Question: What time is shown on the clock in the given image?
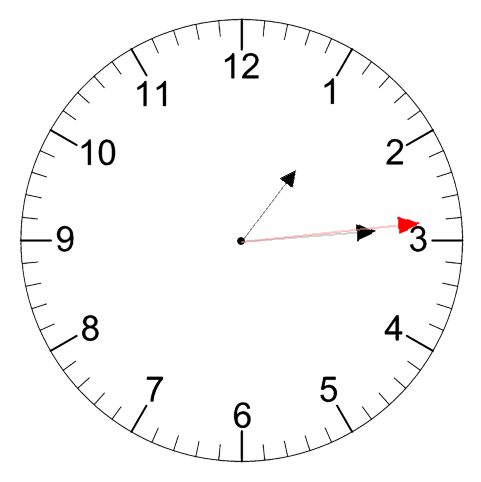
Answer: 01:14:14